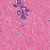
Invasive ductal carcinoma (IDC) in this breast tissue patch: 0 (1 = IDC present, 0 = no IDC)